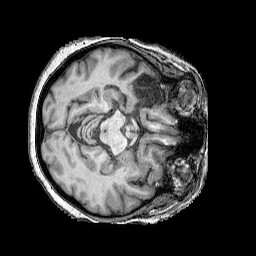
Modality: T1w
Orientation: axial
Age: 57
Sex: female
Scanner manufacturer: siemens
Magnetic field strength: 3 T
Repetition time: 2.25 s
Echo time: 0.00411 s